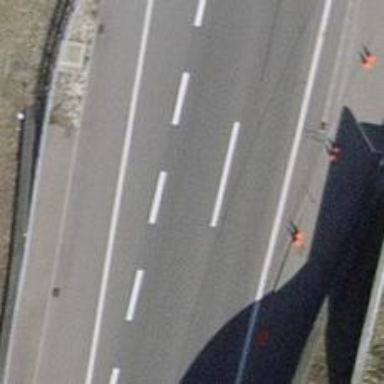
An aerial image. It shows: Asphalt motorway.